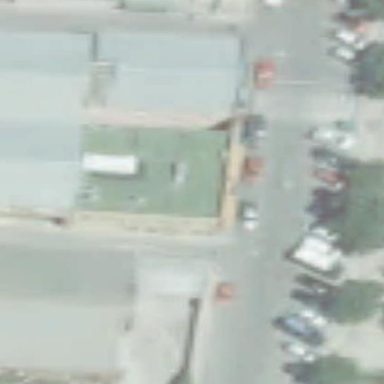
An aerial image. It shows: Industrial building.